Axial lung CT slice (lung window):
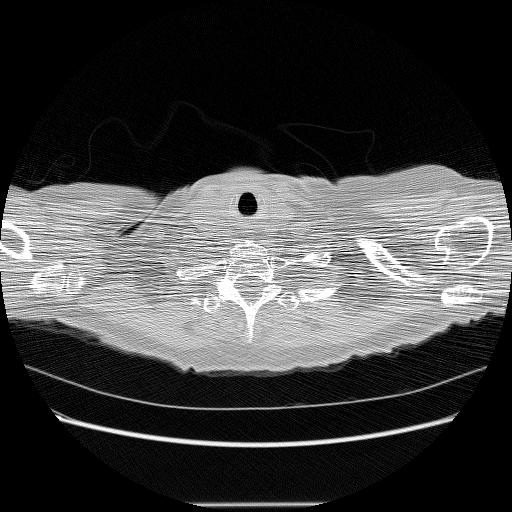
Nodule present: no